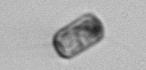
Label: Thalassiosira